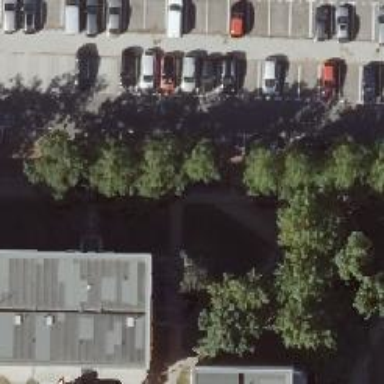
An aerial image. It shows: Sidewalk along the footway.